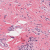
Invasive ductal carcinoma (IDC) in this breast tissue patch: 0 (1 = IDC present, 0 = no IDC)